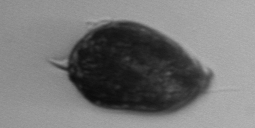
Label: Prorocentrum_micans